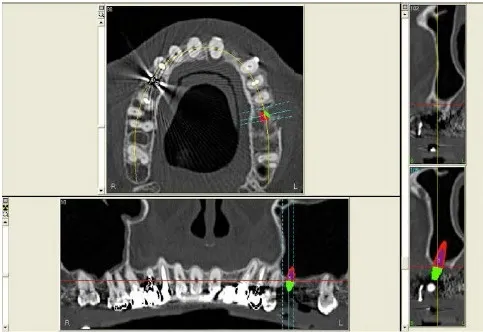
CT scan of the upper maxilla with severe posterior bone atrophy.
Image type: radiology (ct)